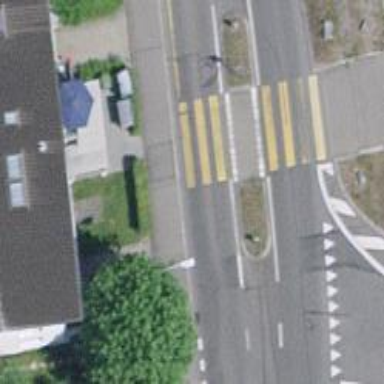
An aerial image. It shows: Kerb serving as barrier.